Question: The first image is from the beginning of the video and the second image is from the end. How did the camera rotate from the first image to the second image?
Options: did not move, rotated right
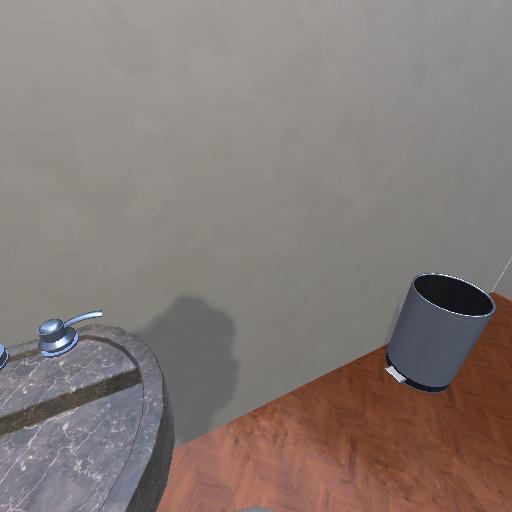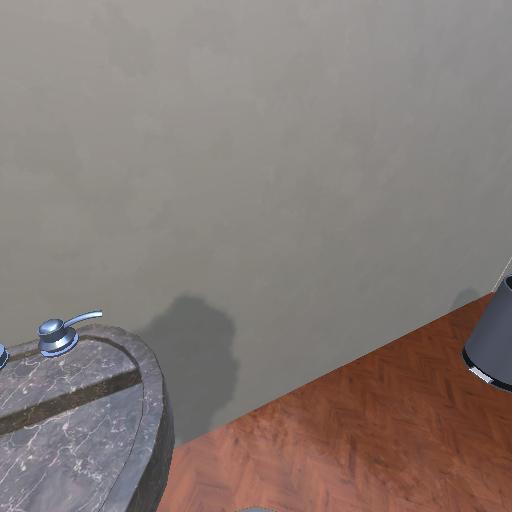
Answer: did not move